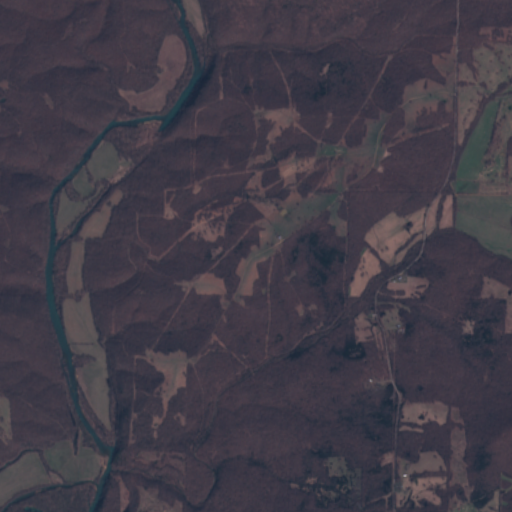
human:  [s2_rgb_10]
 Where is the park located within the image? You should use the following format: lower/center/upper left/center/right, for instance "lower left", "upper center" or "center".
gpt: The park is located in the upper right of the image.
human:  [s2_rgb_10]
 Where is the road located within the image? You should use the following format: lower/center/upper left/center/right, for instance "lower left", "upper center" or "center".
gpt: There is no road in the image.